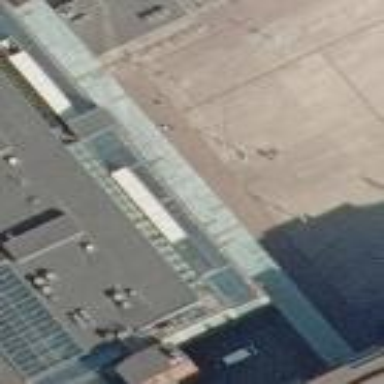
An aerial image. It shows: Glass canopy on top of building's roof.